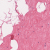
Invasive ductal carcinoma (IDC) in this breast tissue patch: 0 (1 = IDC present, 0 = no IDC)